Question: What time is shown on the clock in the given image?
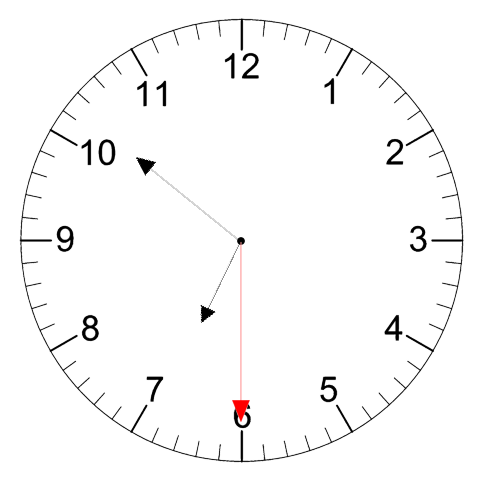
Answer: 06:51:30